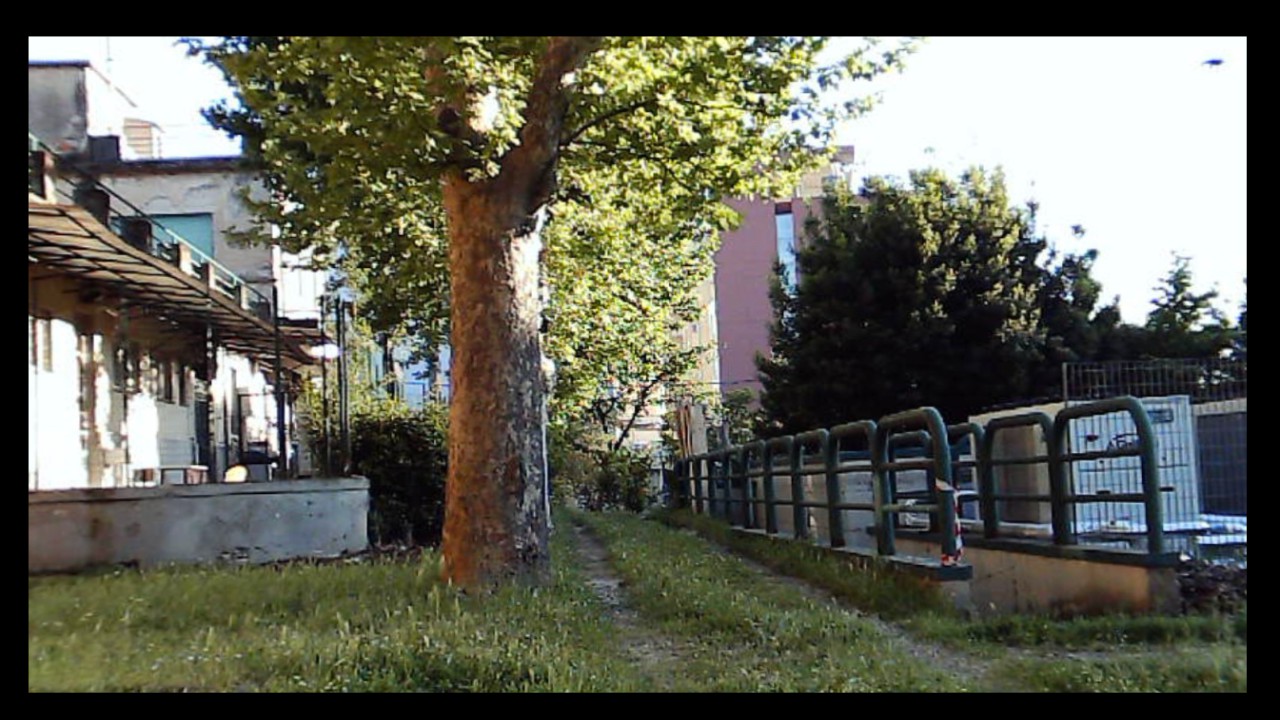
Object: DJI Tello EDU